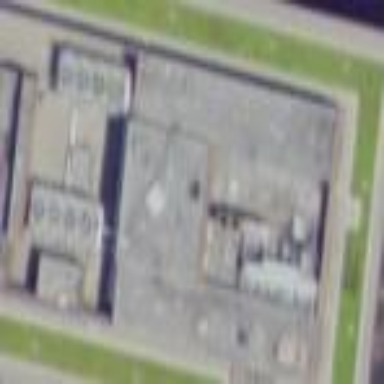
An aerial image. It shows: Building part with flat roof.